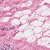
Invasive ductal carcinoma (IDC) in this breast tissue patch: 0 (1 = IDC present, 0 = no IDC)